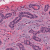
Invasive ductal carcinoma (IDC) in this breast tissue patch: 0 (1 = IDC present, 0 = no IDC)